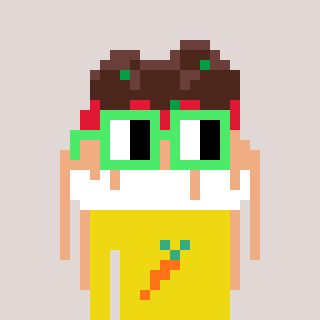
a pixel art character with square light green glasses, a spaghetti-shaped head and a yellow-colored body on a warm background